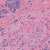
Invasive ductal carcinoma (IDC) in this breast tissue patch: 1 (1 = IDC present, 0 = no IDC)